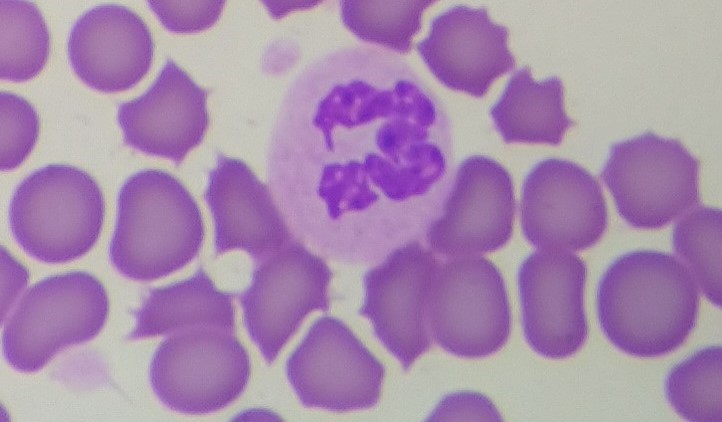
White blood cell type: Neutrophil